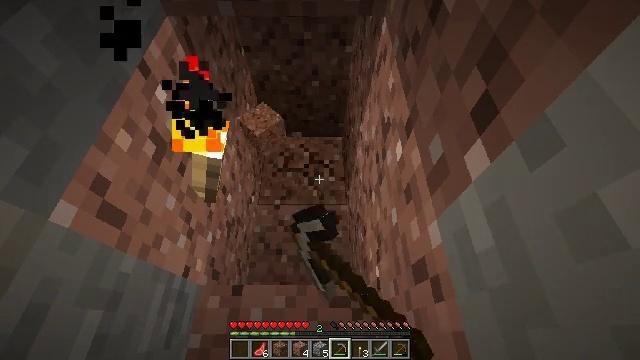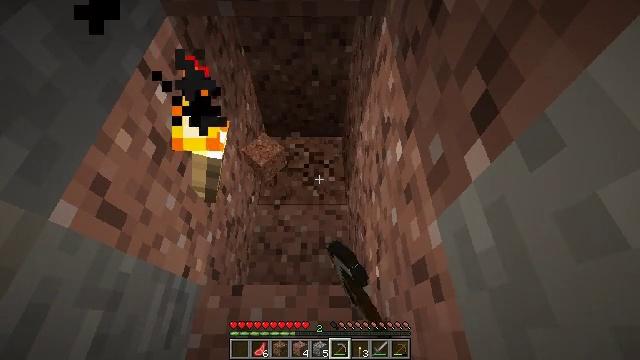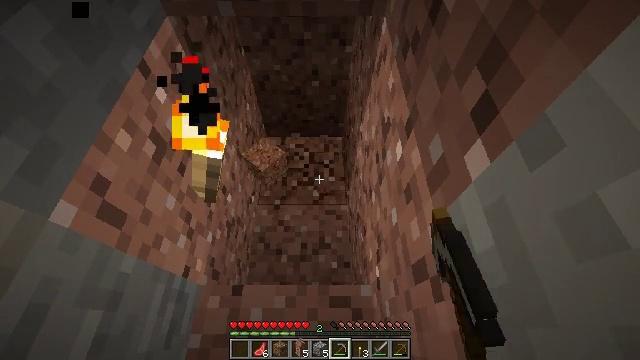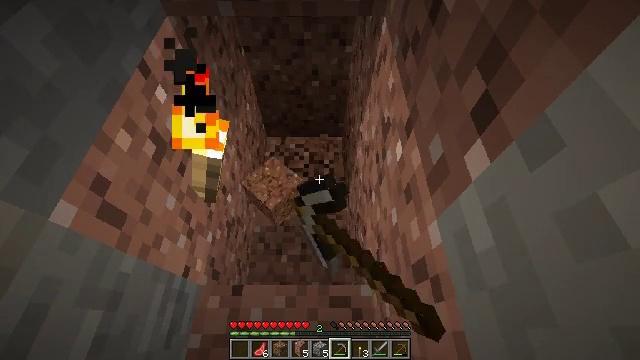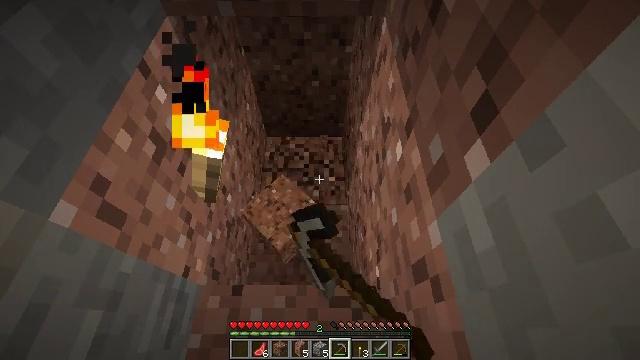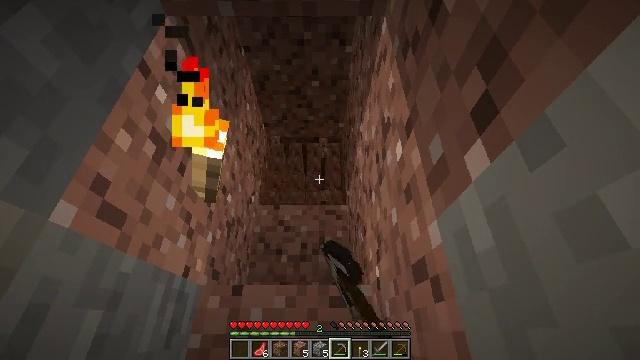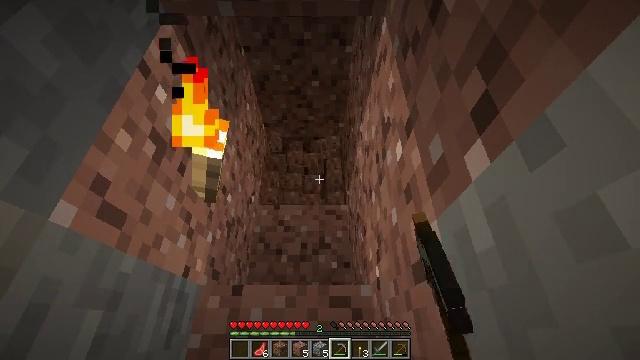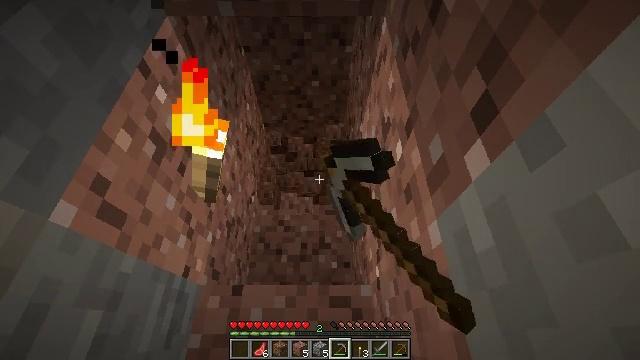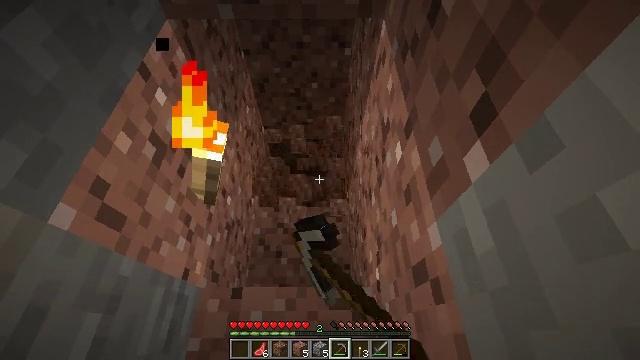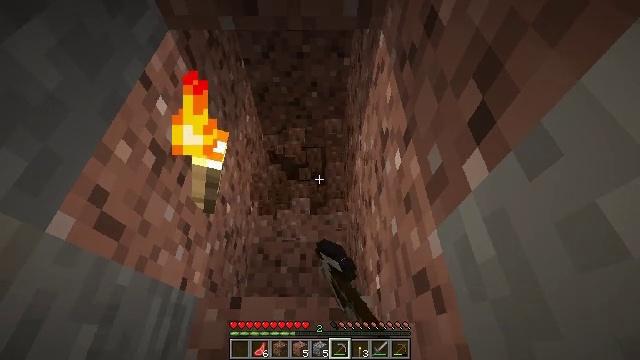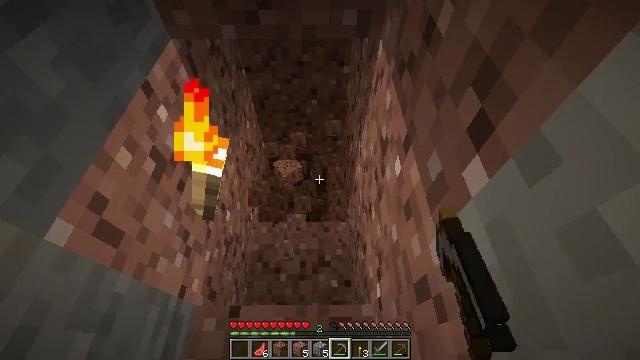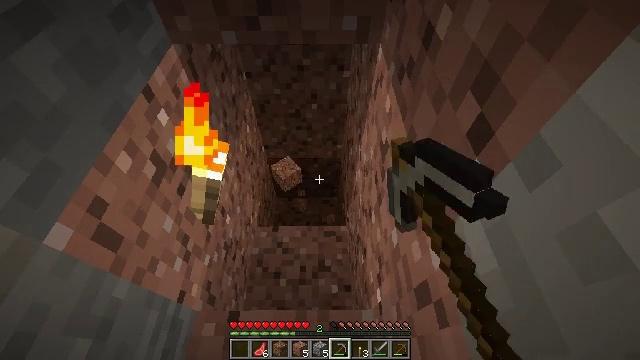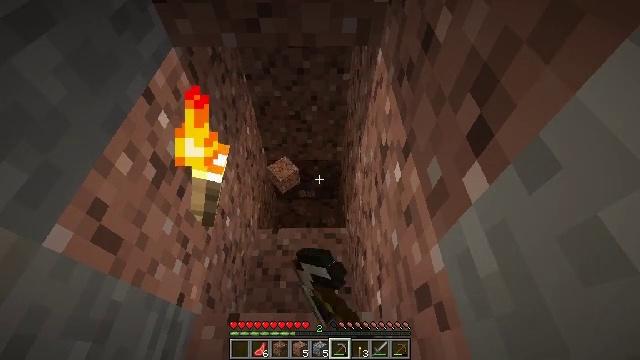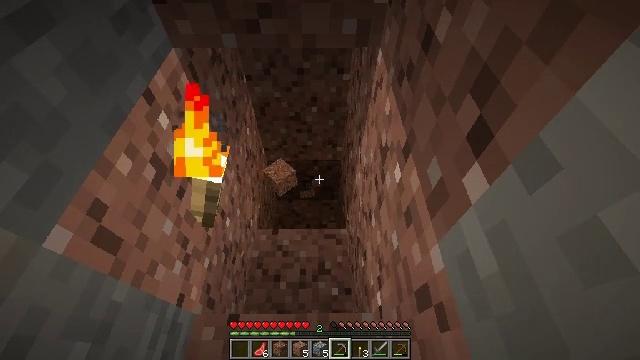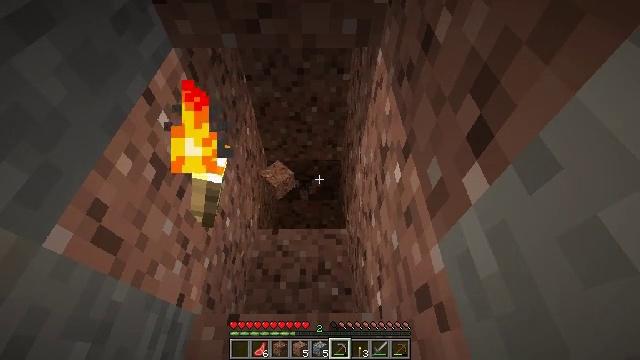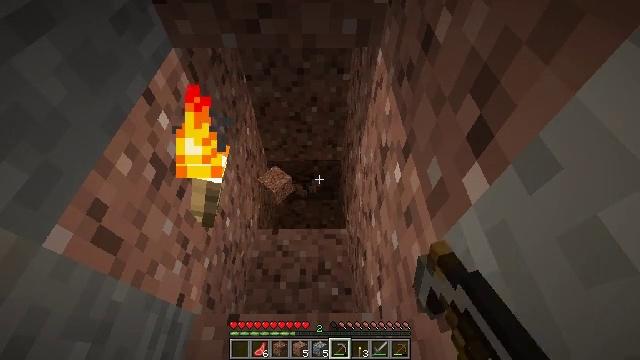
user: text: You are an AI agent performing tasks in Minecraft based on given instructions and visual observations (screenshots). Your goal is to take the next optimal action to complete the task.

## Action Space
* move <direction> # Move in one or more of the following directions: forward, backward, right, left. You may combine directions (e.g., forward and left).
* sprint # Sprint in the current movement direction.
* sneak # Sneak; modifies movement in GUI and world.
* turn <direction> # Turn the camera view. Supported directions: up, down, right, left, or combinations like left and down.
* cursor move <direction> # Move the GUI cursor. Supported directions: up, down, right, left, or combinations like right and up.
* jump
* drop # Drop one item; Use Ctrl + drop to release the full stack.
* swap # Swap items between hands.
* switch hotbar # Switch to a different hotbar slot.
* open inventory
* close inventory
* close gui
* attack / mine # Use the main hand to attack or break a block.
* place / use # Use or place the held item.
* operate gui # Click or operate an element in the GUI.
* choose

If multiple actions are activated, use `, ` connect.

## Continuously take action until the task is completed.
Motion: motion action
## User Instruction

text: Attack the ground to harvest granite.
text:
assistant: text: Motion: attack / mine
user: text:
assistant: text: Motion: attack / mine
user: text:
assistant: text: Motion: attack / mine
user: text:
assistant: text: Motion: attack / mine
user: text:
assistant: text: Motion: attack / mine
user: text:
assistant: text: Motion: attack / mine
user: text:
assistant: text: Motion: attack / mine
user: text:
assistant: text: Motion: attack / mine
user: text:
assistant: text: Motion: turn up, attack / mine
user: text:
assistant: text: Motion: turn up, attack / mine
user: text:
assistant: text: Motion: attack / mine
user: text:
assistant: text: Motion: attack / mine
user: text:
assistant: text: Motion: attack / mine
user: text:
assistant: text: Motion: attack / mine
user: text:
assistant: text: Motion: attack / mine
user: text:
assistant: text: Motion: attack / mine
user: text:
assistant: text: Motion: attack / mine
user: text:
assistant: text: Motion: attack / mine
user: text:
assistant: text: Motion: attack / mine
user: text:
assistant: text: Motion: attack / mine
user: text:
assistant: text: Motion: attack / mine
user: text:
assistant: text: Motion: attack / mine
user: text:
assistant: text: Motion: attack / mine
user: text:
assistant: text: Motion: attack / mine
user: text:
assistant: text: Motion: attack / mine
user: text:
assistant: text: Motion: attack / mine
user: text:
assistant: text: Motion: attack / mine
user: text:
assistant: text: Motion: attack / mine
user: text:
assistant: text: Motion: attack / mine
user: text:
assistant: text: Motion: attack / mine